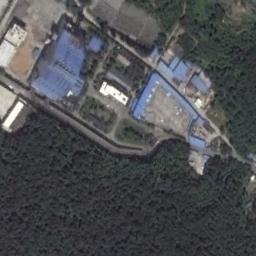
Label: industrial_area